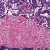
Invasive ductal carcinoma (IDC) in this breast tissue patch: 1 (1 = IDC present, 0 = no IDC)